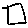
Label: square